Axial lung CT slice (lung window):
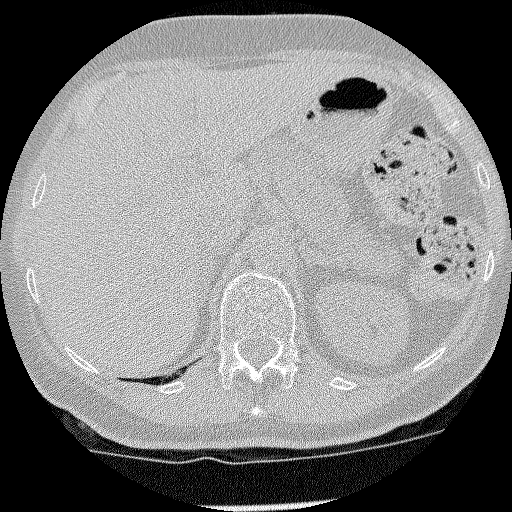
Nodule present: no